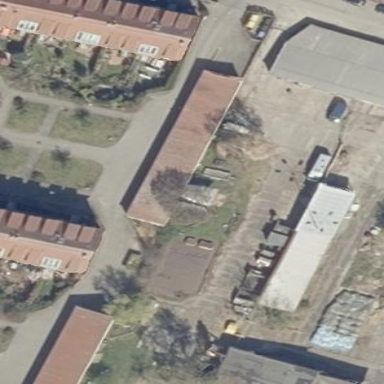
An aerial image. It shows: Group of garages.